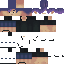
A male human skin with medium skin, wearing brown short hair dressed in a blue tshirt and black pants, featuring a closed mouth.